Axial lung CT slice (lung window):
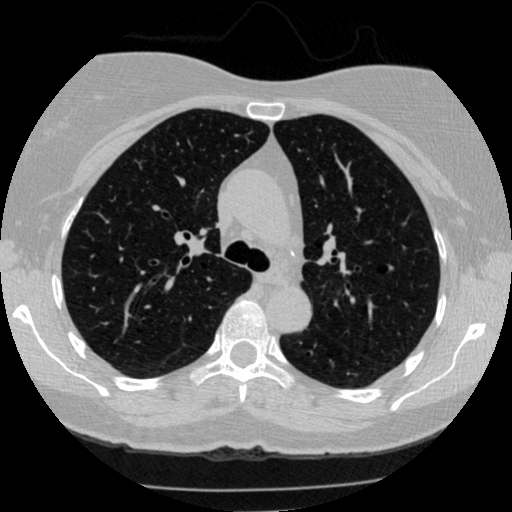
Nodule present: no